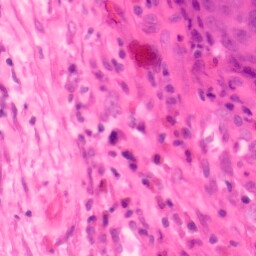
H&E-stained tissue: Colon